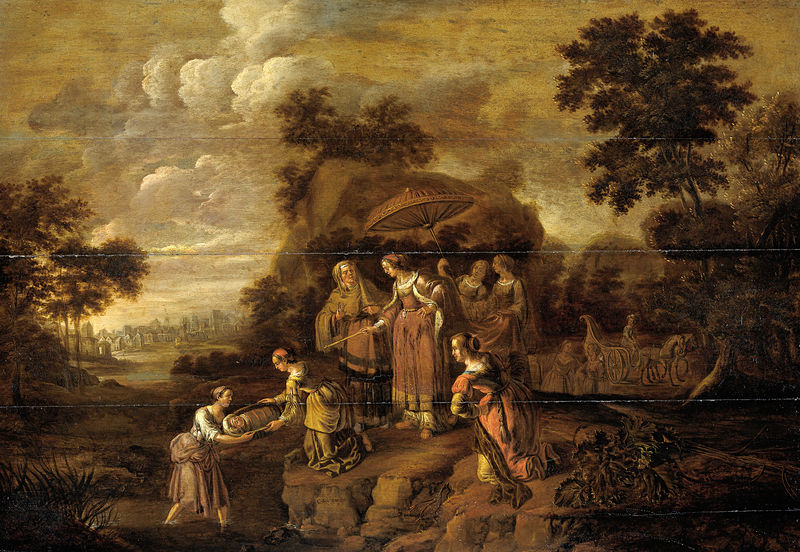
Titel: Farao's dochter vindt Mozes in het biezen mandje
Künstler: Guilliam du Gardijn
Standort: Amsterdam
Institution: Rijksmuseum
Schlagwörter: felsen, himmel, wolken, bäume, fluss, frauen, landschaft, stadt, rot, schirm, steine, bach, kind, pferde, dutt, fels, baby, kutsche, oil, painting, oil painting, säugling, art, moses, lighting, bibical